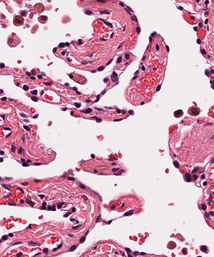
Tumor epithelial tissue: no
Tumor-associated stroma tissue: no
Normal tissue: yes